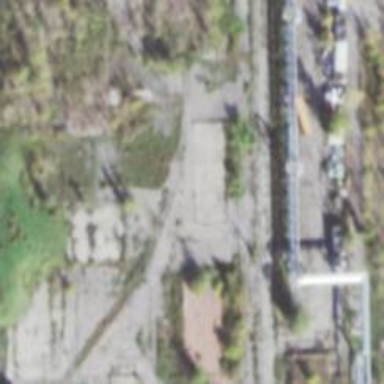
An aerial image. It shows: Disused railway.